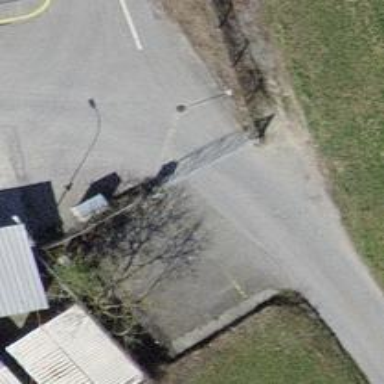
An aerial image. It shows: Gate.